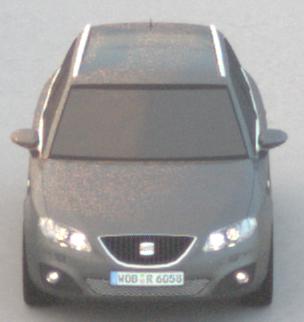
Make: SEAT
Model: Exeo ST 1.6
Detailed model: Exeo (3R) ST
Model produced from: 2010/05
Model produced until: 2010/08
Doors: 5
Color: gray
Road condition: dry road
Daytime: sunrise or sunset
Contrast: low contrast